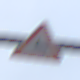
Verkehrszeichen: WildwechselRechts
Umgebung: Outdoor, Suburban
Tageszeit: MorningAfternoon
Wetter: Overcast
Licht: Natural
Jahreszeit: NotSpecified
Kontrast: LowContrast